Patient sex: M
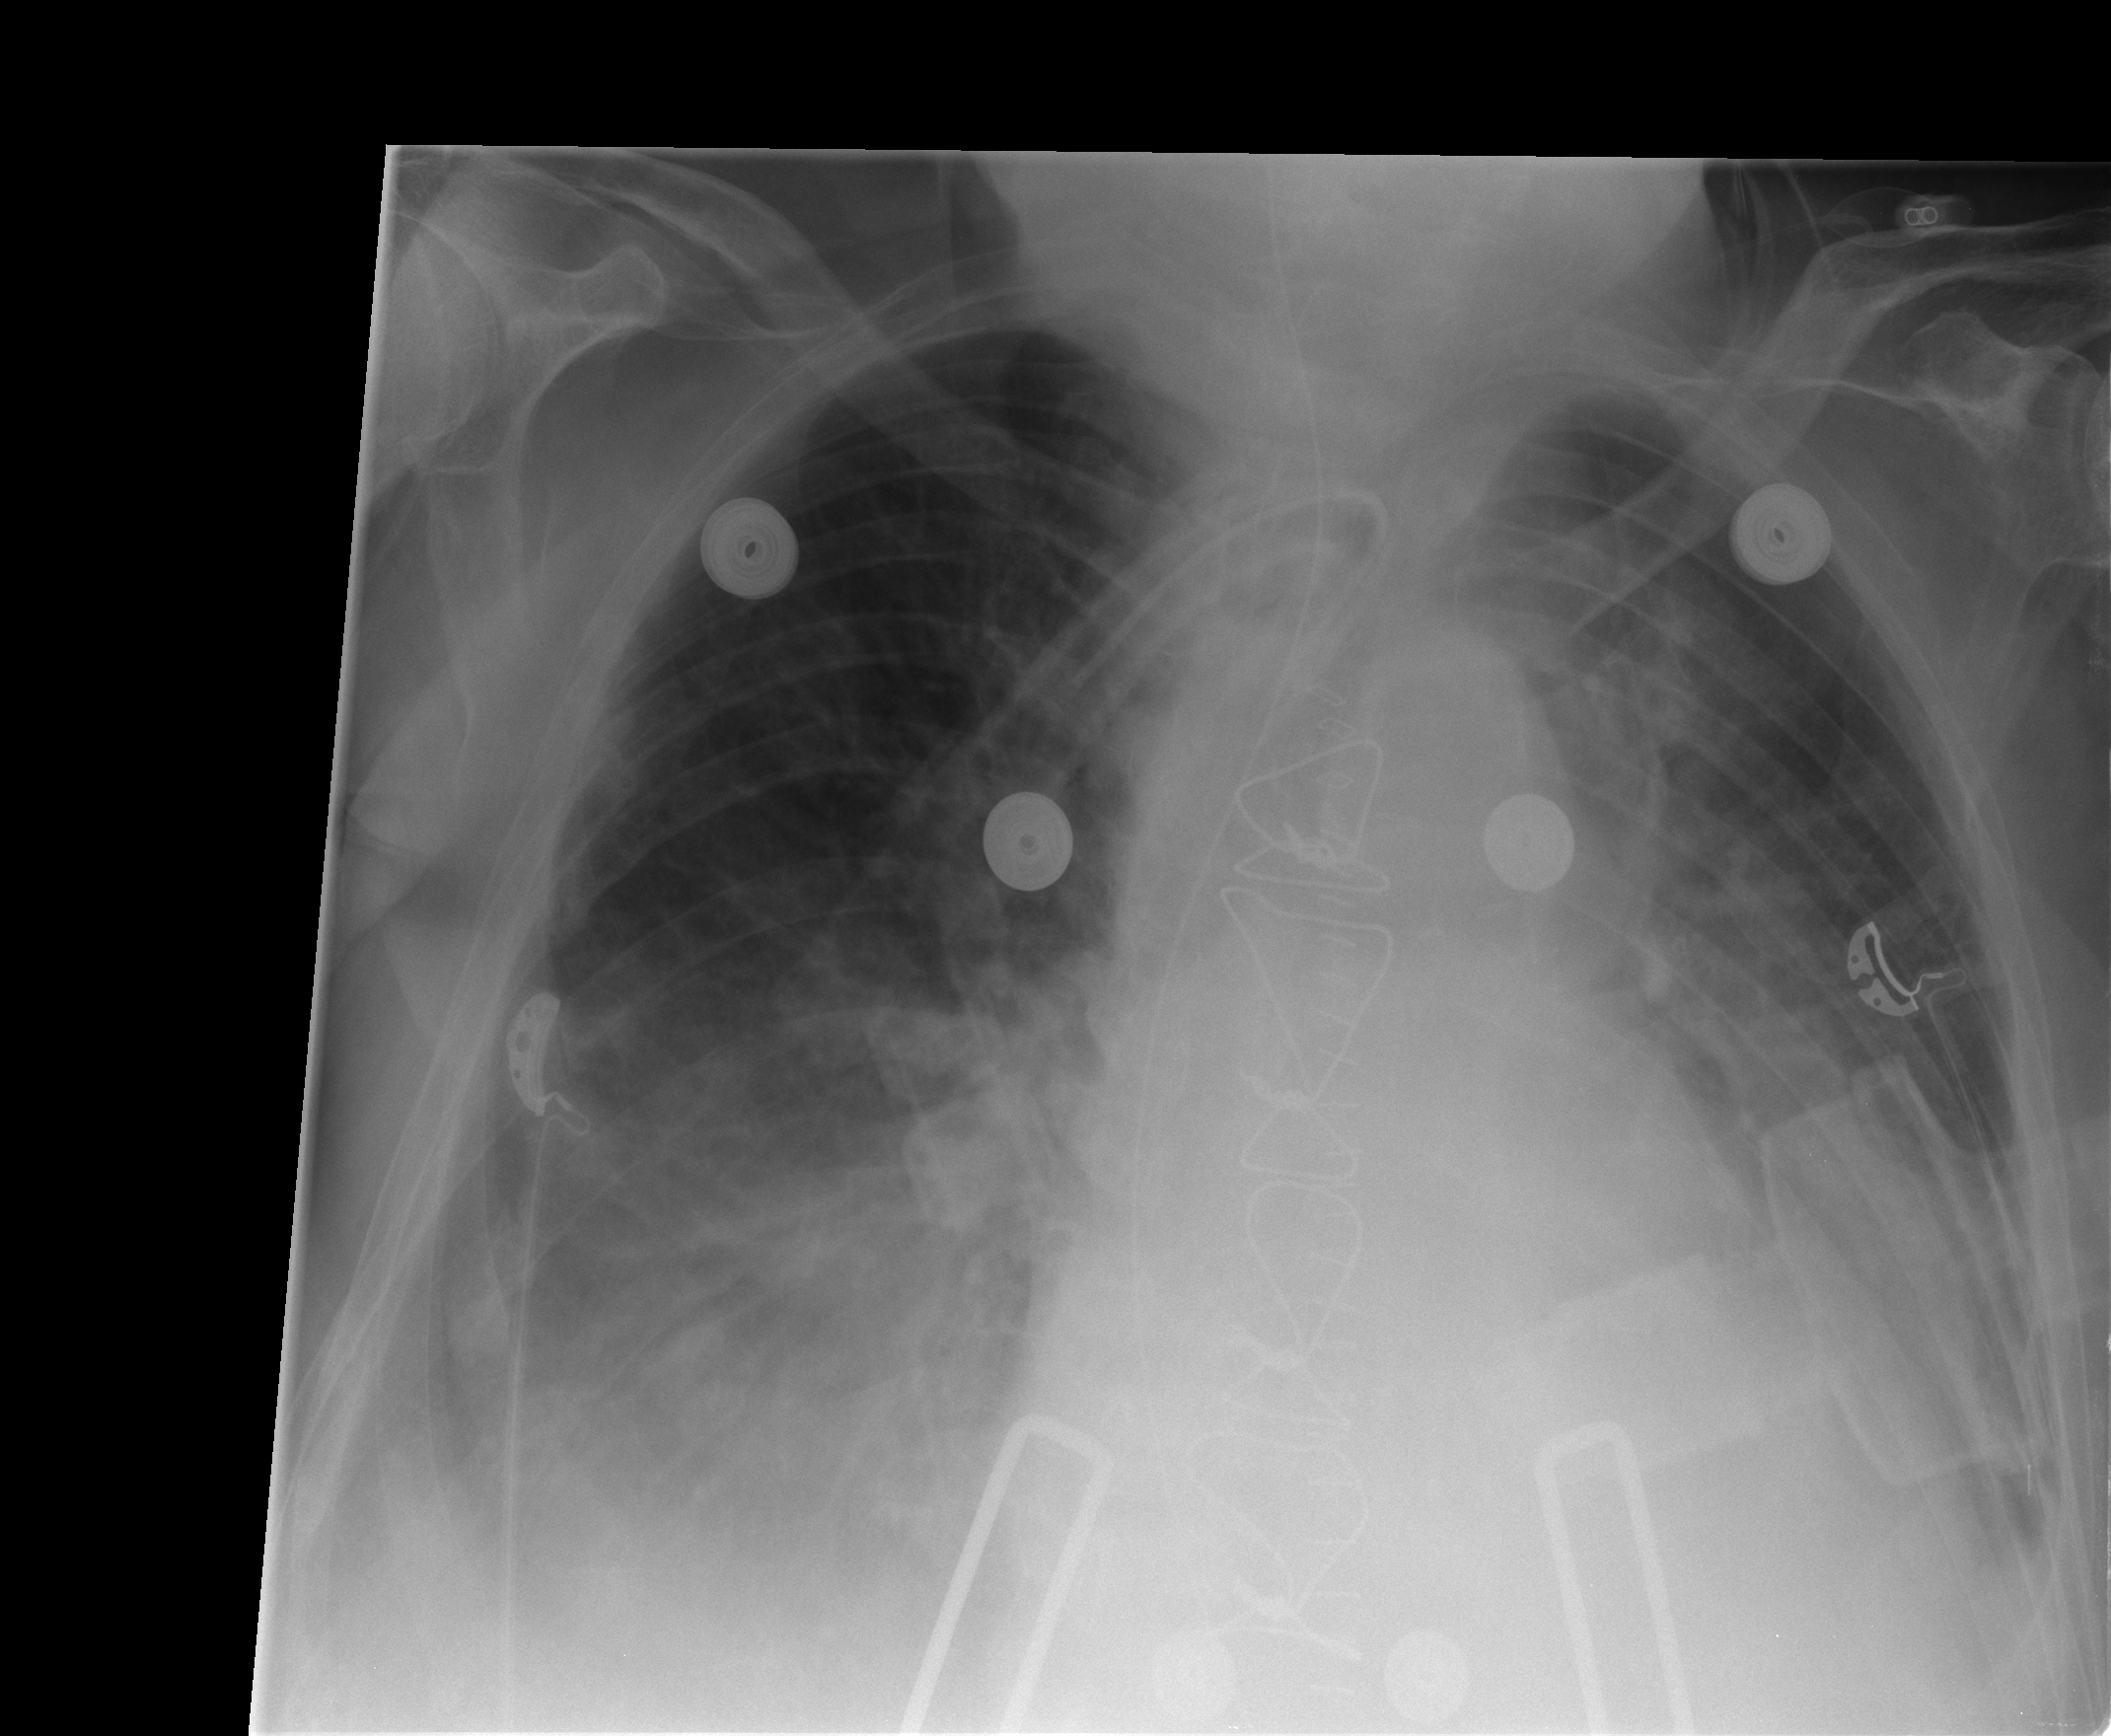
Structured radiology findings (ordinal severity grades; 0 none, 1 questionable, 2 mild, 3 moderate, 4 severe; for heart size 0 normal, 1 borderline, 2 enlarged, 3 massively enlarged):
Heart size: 2
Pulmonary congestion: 2
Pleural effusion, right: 2
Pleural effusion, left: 2
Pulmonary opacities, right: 0
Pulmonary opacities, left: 0
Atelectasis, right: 2
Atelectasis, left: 2